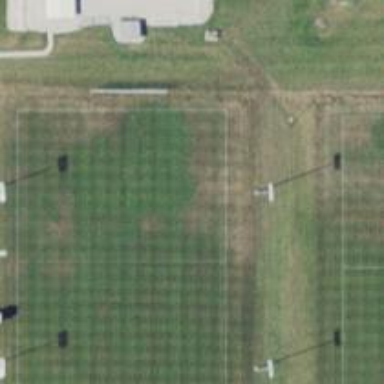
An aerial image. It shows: Soccer pitch for leisure land activities.